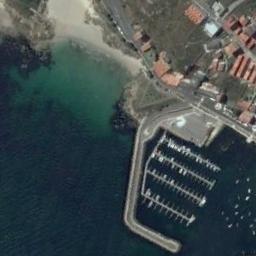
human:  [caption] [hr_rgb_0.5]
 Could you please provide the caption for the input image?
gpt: There are many boats on the harbor .

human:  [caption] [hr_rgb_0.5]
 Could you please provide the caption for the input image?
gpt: Many buildings are near the harbor .

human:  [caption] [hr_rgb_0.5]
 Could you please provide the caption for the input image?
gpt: There are some ships moored on the sea next to the harbor next to the buildings and the beach, And there are still many empty spaces .

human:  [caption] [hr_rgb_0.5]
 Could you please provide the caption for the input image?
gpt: The harbor has lots of neatly docked boats and some buildings are next to the harbor .

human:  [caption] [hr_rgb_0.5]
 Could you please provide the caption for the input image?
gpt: There are some brown buildings beside the harbor with several ships .